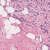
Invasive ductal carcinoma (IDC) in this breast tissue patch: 1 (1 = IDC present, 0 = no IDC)